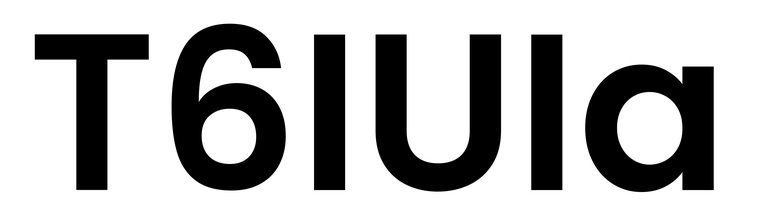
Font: Poppins-SemiBold